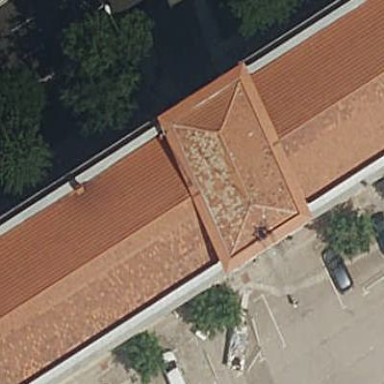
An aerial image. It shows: Public building.